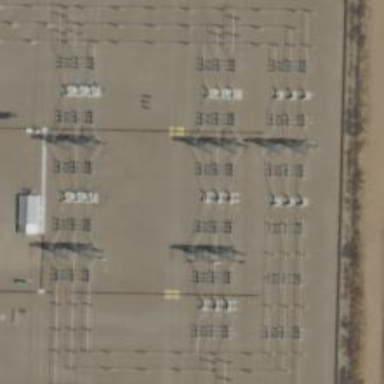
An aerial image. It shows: Switch for power supply.